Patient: sex F, age 82
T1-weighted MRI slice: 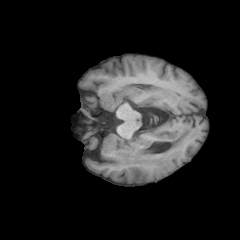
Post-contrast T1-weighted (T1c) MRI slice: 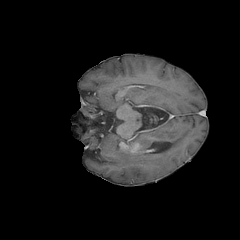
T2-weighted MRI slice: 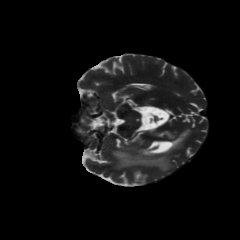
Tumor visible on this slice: yes
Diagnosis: Glioblastoma, IDH-wildtype
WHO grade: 4